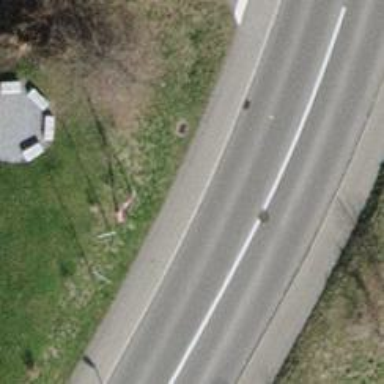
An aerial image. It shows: Flagpole structure.